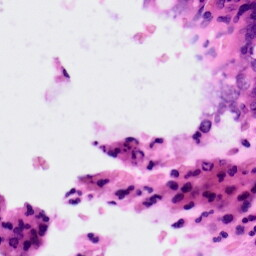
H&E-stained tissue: Colon